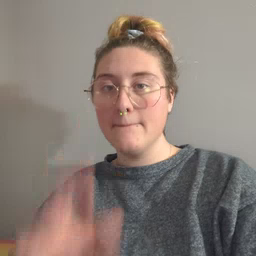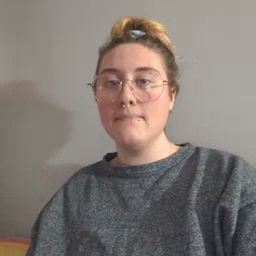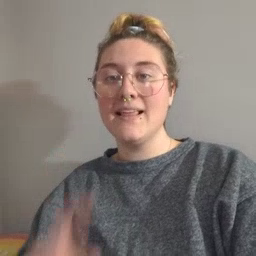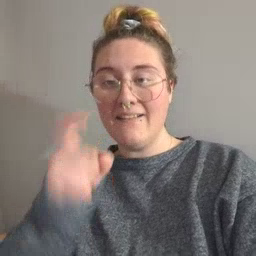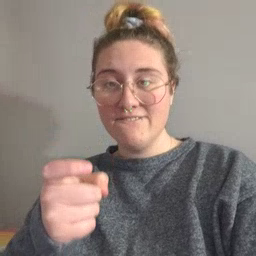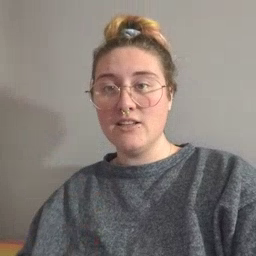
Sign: gift